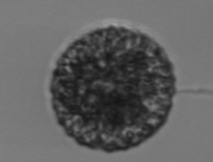
Label: Vicicitus_globosus